Question: Hello python newbie here.
I have code that prints names into a text file. It takes the names from a website. And on that website, there may be multiple same names. It filters them perfectly without an issue into one name by looking if the name has already written in the text file. But when I run the code again it ignores the names that are already in the text file. It just filters the names it has written on the same session. So my question is how do I make it remember what it has written.
image of the text file

'''
kaupan_nimi = driver.find_element_by_xpath("//span[@class='store_name']").text
with open("mainostetut_yritykset.txt", "r+") as tiedosto:
if kaupan_nimi in tiedosto:
print("Nimi oli jo tiedostossa")
else:
print("Uusi asiakas vahvistettu!")
#Kirjoittaa tekstitiedostoon yrityksen nimen
tiedosto.seek(0)
data = tiedosto.read(100)
if len(data) > 0:
tiedosto.write("
")
tiedosto.write(kaupan_nimi)
'''
There is the code that I think is the problem. Please correct me if I am wrong.
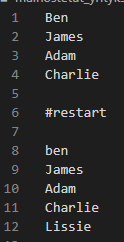
Answer: There are two main issues with your current code.
The first is that you are likely only going to be able to detect duplicated names if they are back to back. That is, if the prior name that you're seeing again was the very last thing written into the file. That's because all the lines in the file will have newlines at the end of them, but your names do not have newlines. You're currently looking for an exact match for a name as a line, so you'll only ever have a chance to see that with the last line, since it doesn't have a newline yet. If the list of names you are processing is sorted, the duplicates will naturally be clumped together, but if you add in some other list of names later, it probably won't pick up exactly where the last list left off.
The second issue in your code is that it will tend to clobber anything that gets written more than 100 characters into the file, starting every new line at that point, once it starts filling up a bit.
Lets look at the different parts of your code:
'''
if kaupan_nimi in tiedosto:
'''
This is your duplicate check, it treats the file as an iterator and reads each line, checking if 'kaupan_nimi' is an exact match to any of them. This will always fail for most of the lines in the file because they'll end with '"
"' while 'kaupan_nimi' does not.
I would suggest instead reading the file only once per batch of names, and keeping a 'set' of names in your program's memory that you can check your names-to-be-added against. This will be more efficient, and won't require repeated reading from the disk, or run into newline issues.
'''
tiedosto.seek(0)
data = tiedosto.read(100)
if len(data) > 0:
tiedosto.write("
")
'''
This code appears to be checking if the file is empty or not. However, it always leaves the file position just past character 100 (or at the end of the file if there were fewer than 100 characters in it so far). You can probably fit several names in that first 100 characters, but after that, you'll always end up with the names starting at index 100 and going on from there. This means you'll get names written on top of each other.
If you take my earlier advice and keep a set of known names, you could check that set to see if it is empty or not. This doesn't require doing anything to the file, so the position you're operating on it can remain at the end all of the time. Another option is to end every line in the file with a newline so that you don't need to worry about whether to prepend a newline only if the file isn't empty, since you know that at the end of the file you'll always be writing a fresh line. Just follow each name with a newline and you'll always be doing the right thing.
Here's how I'd put things together:
'''
# if possible, do this only once, at the start of the website reading procedure:
with open("mainostetut_yritykset.txt", "r+") as tiedosto:
known_names = set(name.strip() for name in tiedosto) # names already in the file
# do the next parts in some kind of loop over the names you want to add
for name in something():
if name in known_names: # duplicate found
print("Nimi oli jo tiedostossa")
else: # not a duplicate
print("Uusi asiakas vahvistettu!")
tiedosto.write(kaupan_nimi) # write out the name
tiedosto.write("
") # and always add a newline afterwards
# alternatively, if you can't have a trailing newline at the end, use:
# if known_names:
# tiedosto.write("
")
# tiedosto.write(kaupan_nimi)
known_names.add(kaupan_nimi) # update the set of names
'''